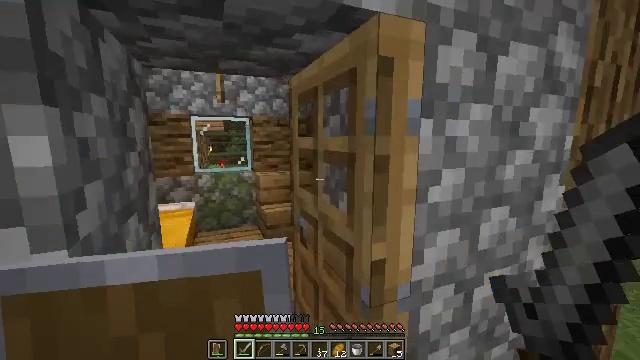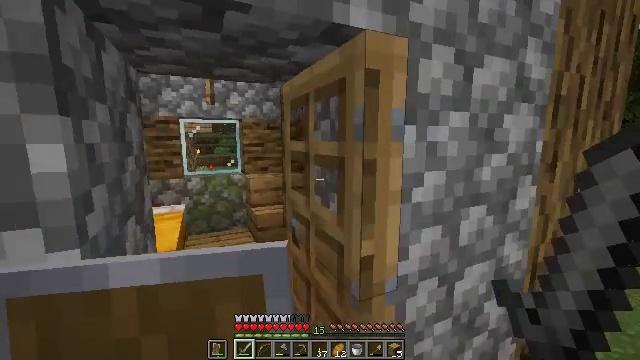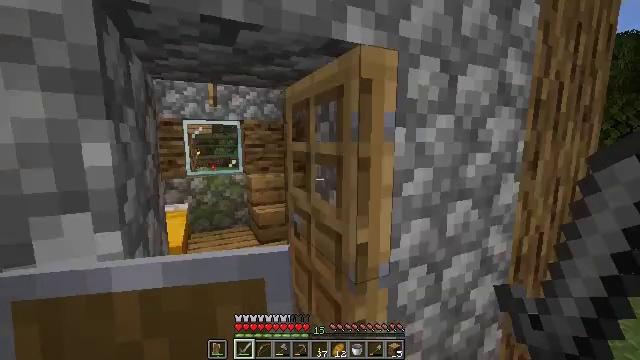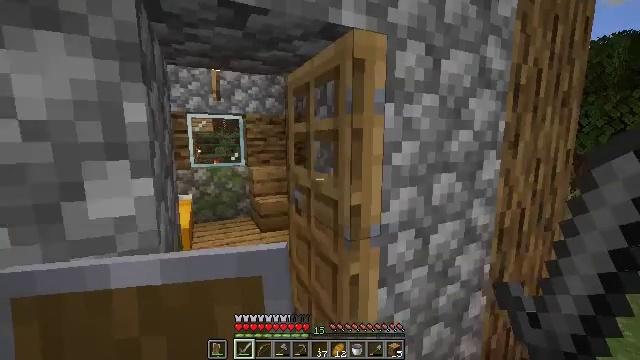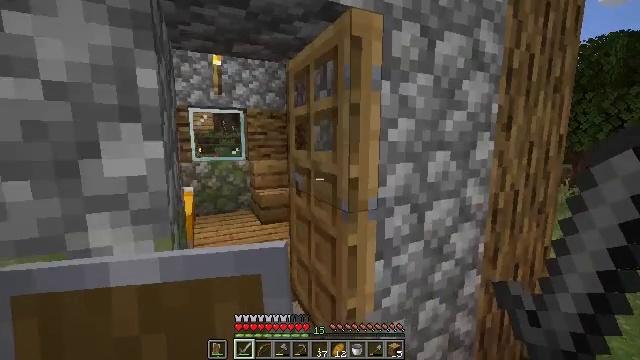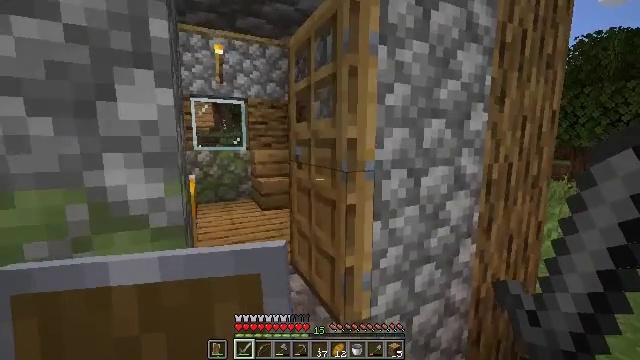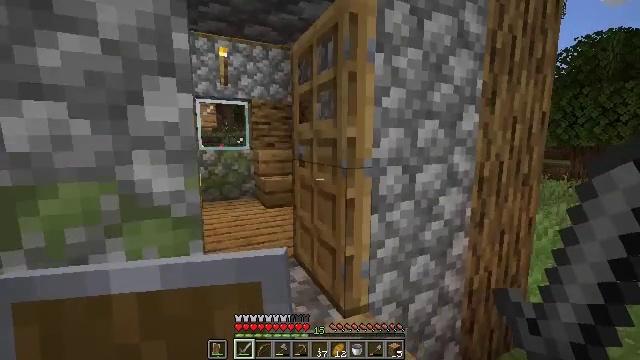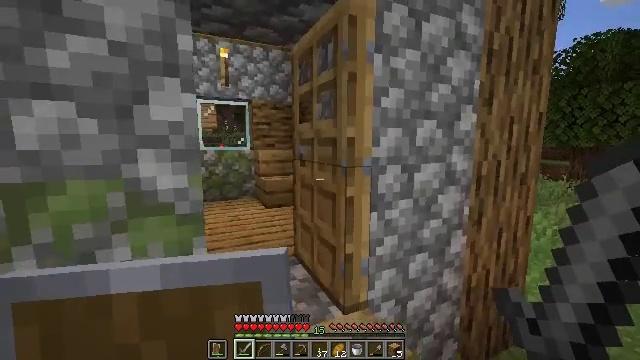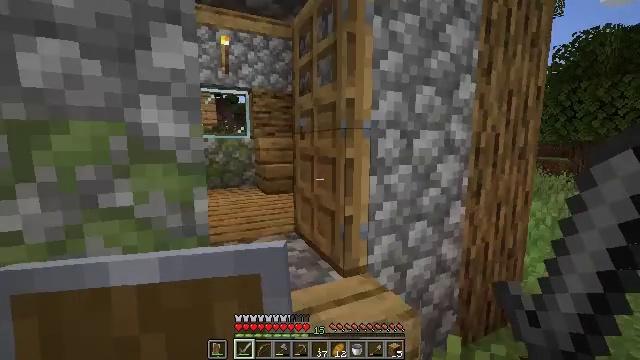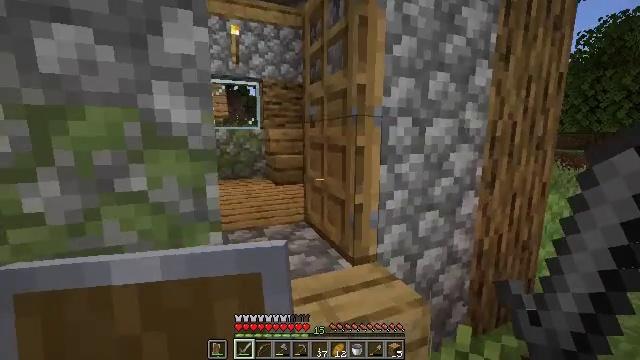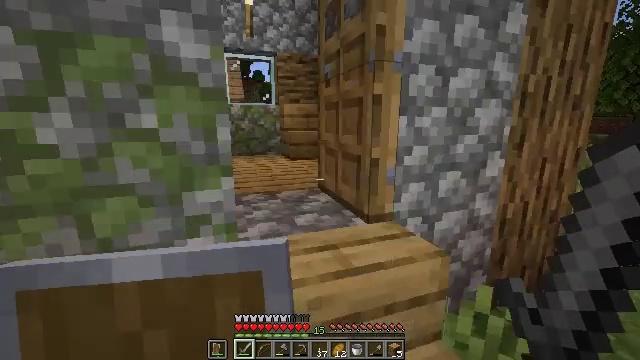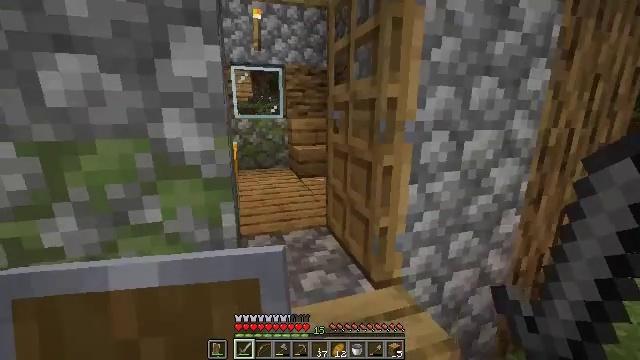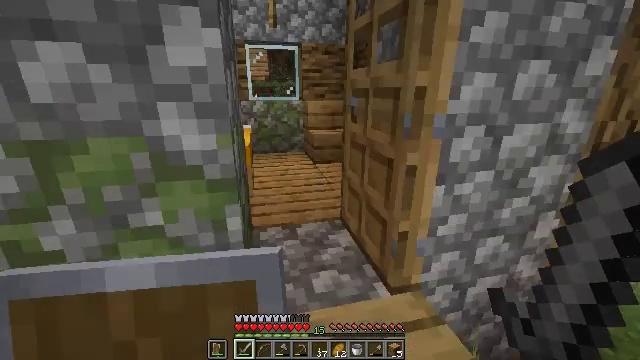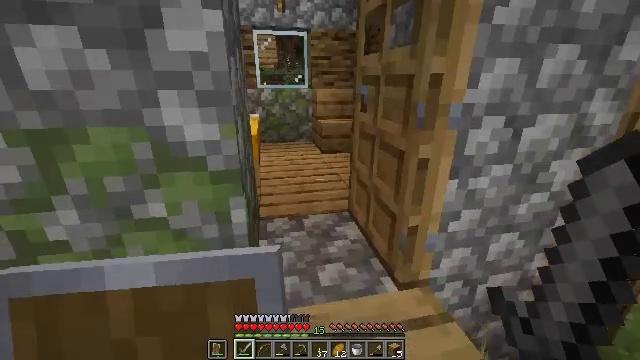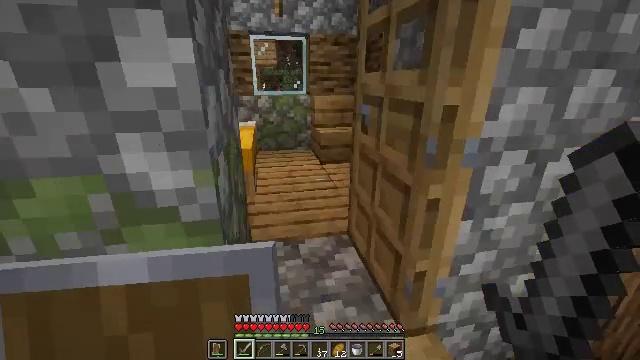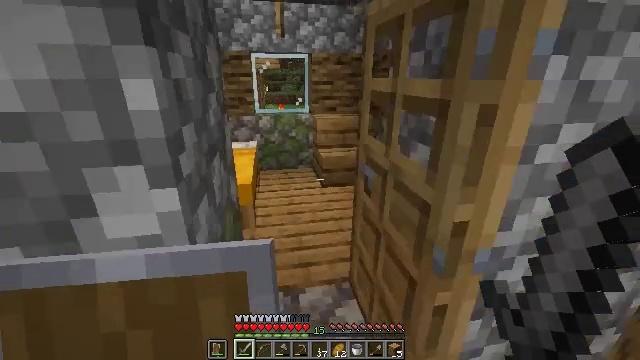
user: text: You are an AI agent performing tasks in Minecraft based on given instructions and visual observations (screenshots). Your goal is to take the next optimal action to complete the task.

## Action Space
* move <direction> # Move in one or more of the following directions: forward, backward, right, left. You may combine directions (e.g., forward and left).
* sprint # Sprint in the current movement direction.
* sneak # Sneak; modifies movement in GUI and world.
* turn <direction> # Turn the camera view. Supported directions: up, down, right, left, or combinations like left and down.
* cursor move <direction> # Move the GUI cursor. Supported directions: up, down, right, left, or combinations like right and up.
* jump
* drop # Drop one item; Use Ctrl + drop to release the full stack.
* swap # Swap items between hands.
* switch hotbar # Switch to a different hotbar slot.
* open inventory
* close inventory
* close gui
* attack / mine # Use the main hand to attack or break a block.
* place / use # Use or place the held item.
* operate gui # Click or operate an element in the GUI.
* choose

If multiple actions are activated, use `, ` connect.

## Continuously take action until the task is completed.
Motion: motion action
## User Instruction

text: Gather some oak stairs for reuse.
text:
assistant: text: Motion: move back, turn right
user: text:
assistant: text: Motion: move back
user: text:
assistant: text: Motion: move back
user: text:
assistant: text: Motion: no_op
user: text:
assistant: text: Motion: no_op
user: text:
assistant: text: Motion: no_op
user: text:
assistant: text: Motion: no_op
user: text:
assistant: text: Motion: move forward
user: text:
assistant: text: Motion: move forward, turn left and down
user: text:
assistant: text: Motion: move forward, turn left and down
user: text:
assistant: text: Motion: move forward, turn left and down
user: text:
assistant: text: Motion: move forward, turn left and down
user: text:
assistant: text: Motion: move forward, turn left and down
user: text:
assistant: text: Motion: move forward
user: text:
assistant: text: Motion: move forward
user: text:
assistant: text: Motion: move forward
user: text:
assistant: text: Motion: move forward
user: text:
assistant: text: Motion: move forward
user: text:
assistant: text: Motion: turn right and up
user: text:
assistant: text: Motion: move back, turn right and up
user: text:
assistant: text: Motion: move back, turn right and up
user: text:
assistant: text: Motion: move back, turn left, use / place
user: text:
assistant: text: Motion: move back, use / place
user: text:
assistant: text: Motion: move back, turn left and down
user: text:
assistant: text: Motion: move back, turn left and down
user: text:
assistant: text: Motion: move back, turn left
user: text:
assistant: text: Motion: move back, turn left and up
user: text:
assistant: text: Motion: move forward, turn right and up
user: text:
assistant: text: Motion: move forward, turn right and up
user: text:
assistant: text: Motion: move forward, turn right